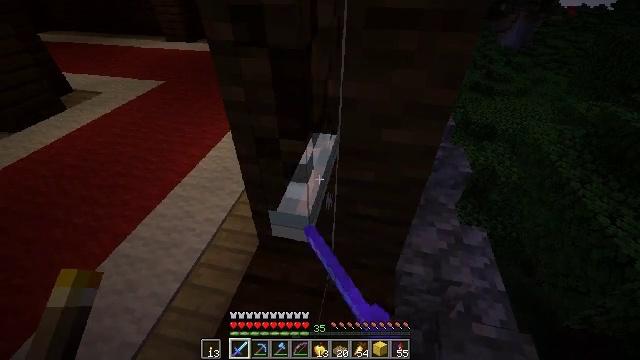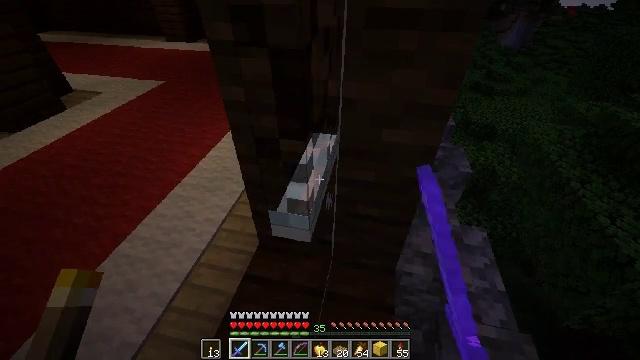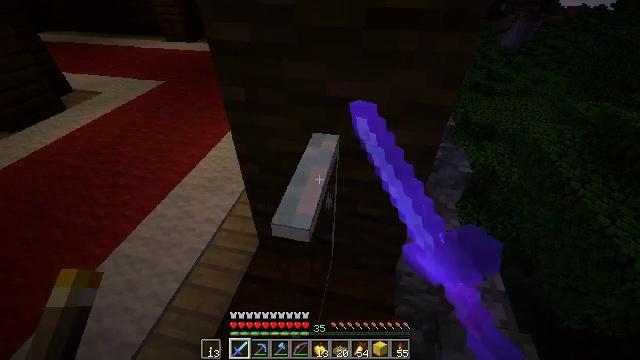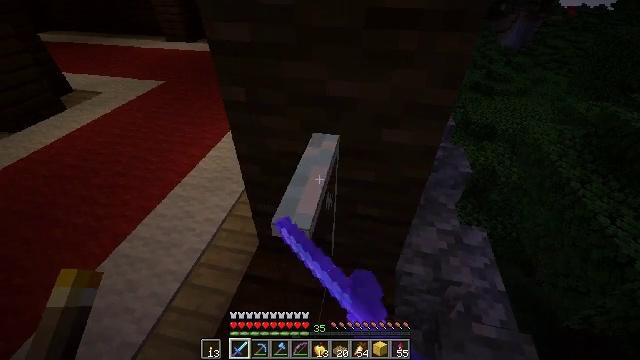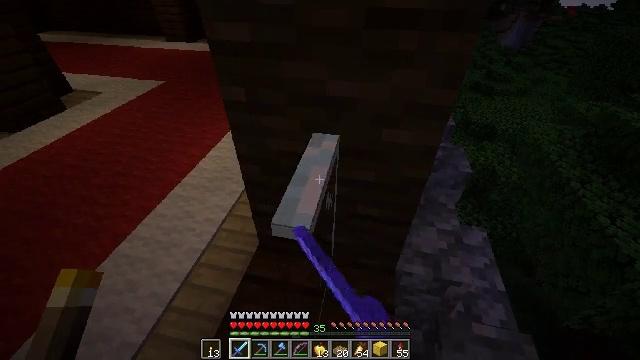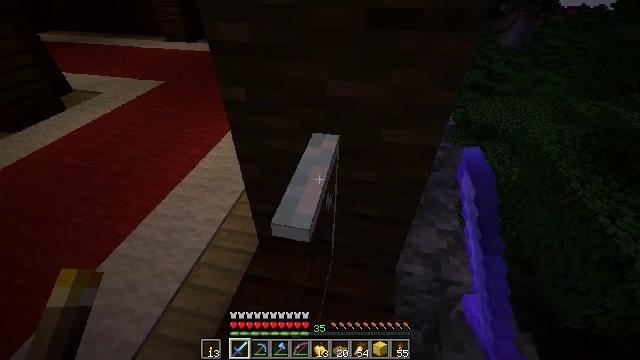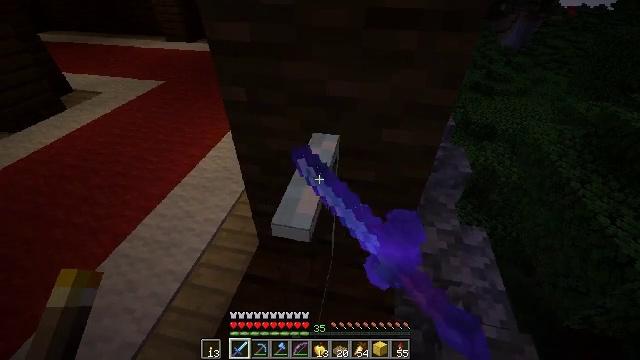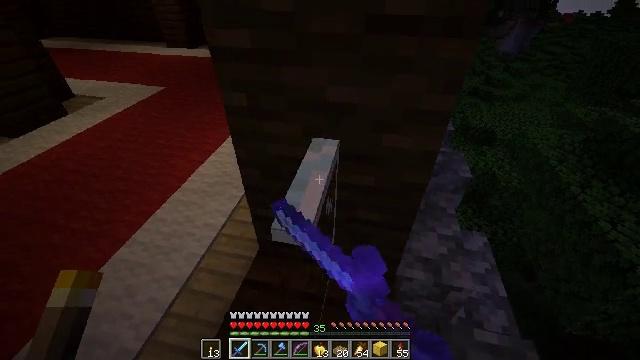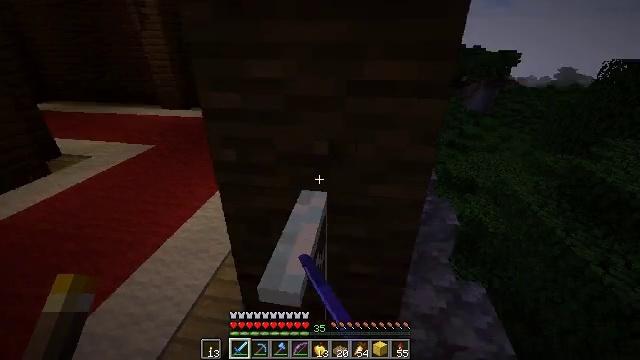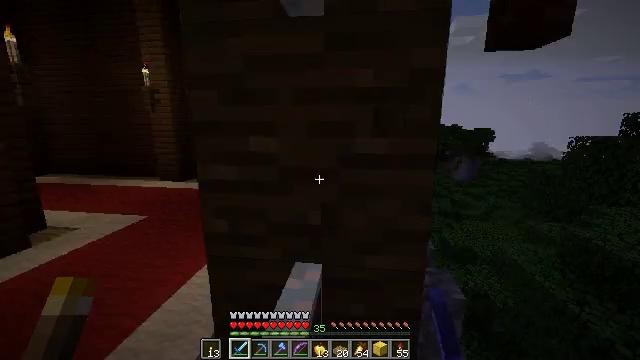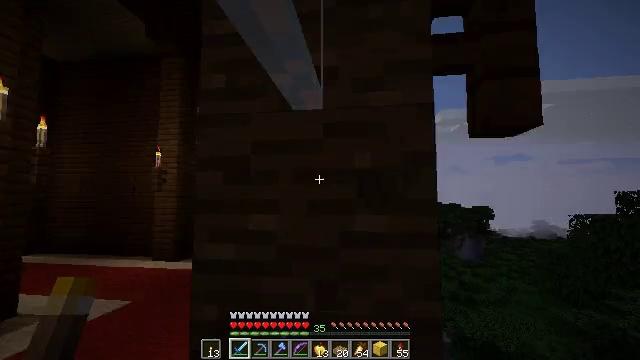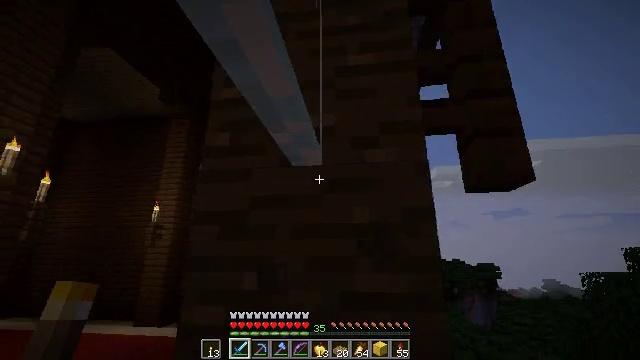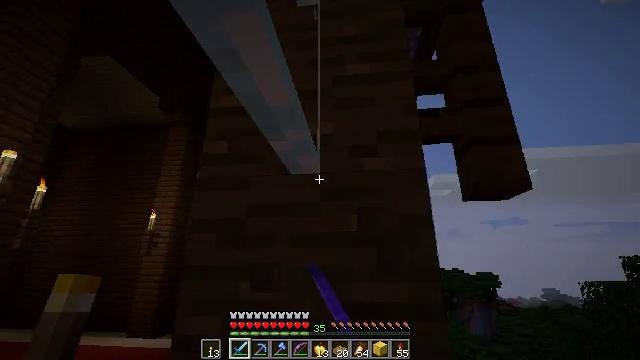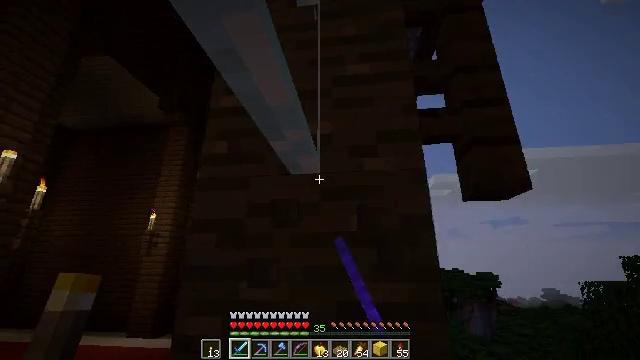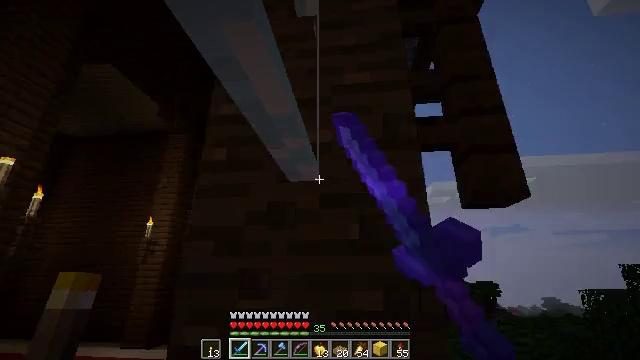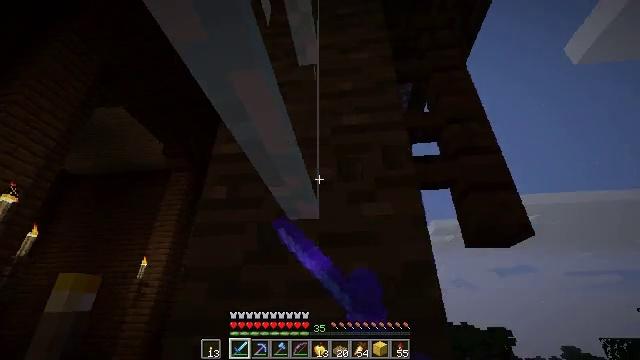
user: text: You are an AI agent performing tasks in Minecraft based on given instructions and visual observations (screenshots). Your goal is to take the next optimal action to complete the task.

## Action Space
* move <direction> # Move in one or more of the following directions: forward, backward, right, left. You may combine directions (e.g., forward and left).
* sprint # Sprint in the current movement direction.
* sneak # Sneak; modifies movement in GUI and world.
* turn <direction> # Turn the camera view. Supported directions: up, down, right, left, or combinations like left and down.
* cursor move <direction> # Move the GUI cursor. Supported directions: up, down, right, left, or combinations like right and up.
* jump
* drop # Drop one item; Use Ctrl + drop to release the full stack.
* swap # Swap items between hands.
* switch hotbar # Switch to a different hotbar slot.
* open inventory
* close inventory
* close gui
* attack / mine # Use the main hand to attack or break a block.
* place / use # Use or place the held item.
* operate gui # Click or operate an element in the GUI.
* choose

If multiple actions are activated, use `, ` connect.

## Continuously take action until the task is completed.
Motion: motion action
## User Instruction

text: Destroy the glass pane to clear a path.
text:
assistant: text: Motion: attack / mine
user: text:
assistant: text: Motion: attack / mine
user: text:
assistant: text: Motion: attack / mine
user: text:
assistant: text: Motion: attack / mine
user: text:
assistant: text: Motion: attack / mine
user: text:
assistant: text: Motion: attack / mine
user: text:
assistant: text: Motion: turn up, attack / mine
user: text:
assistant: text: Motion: turn right and up, attack / mine
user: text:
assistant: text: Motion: turn right and up, attack / mine
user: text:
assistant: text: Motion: turn up, attack / mine
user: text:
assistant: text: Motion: turn up, attack / mine
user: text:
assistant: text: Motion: turn up, attack / mine
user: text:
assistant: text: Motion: attack / mine
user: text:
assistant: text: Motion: turn up, attack / mine
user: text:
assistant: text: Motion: turn up, attack / mine
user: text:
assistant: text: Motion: turn up, attack / mine
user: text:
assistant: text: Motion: turn up, attack / mine
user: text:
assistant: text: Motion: attack / mine
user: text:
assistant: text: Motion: attack / mine
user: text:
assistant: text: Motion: attack / mine
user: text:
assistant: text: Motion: attack / mine
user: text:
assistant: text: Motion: move back, turn left, attack / mine
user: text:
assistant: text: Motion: move back, turn left, attack / mine
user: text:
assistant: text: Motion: move back, turn left, attack / mine
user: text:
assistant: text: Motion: turn left, attack / mine
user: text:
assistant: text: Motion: attack / mine
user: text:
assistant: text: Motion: attack / mine
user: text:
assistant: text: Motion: attack / mine
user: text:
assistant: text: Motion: attack / mine
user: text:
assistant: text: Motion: attack / mine